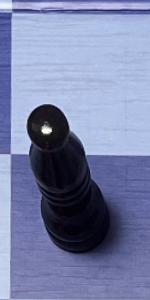
Label: Bishop_Black